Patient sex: M
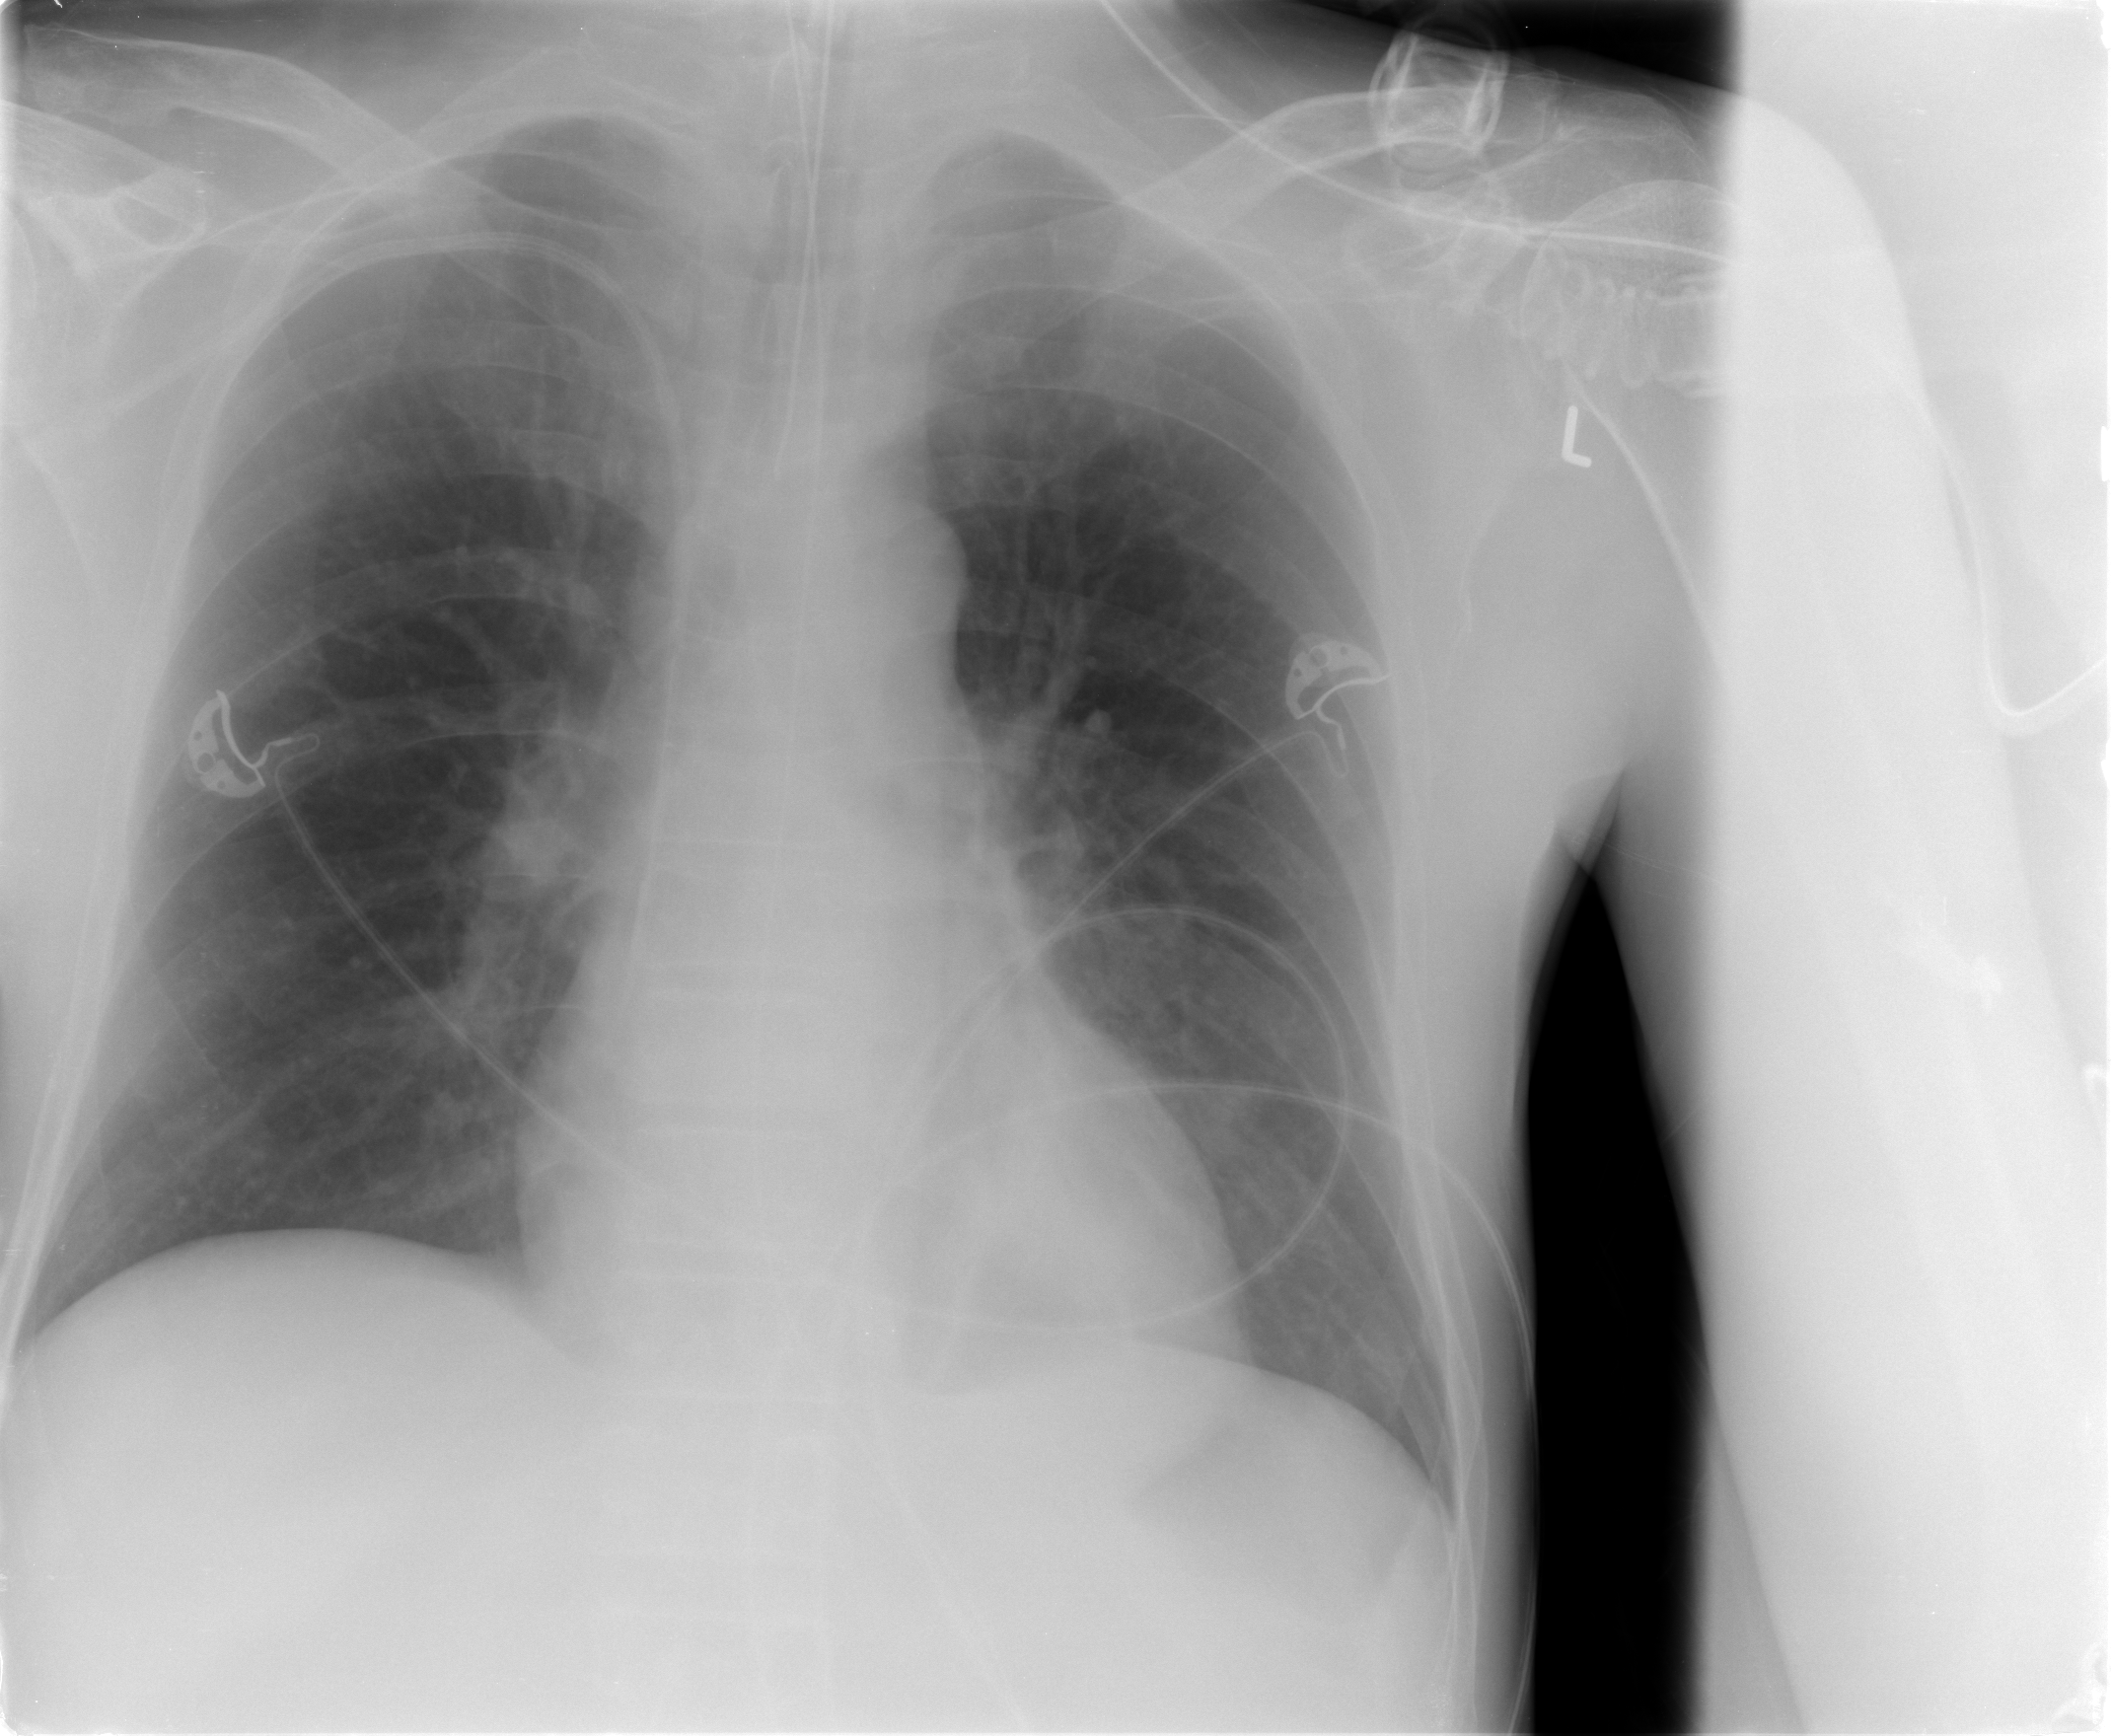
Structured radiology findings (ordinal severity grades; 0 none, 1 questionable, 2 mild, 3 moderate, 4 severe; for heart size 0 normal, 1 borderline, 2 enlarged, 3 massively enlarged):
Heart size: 0
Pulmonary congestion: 1
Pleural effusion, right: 0
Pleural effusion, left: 1
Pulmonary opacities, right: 0
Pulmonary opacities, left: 1
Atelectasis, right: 1
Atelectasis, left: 1